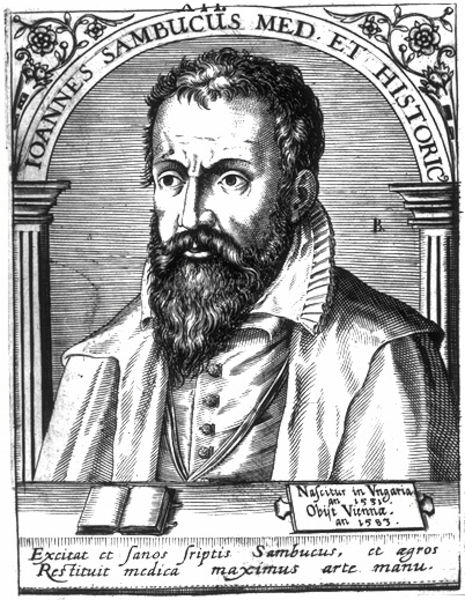
Titel: Bildnis des Johannes Sambucus
Künstler: Matthaeus (d.Ä.) Becker
Institution: (Seriendruck)
Schlagwörter: mann, umhang, blume, blumen, brust, grau, mund, nase, ohr, profil, schwarz, stirn, säule, säulen, tisch, weiss, zeichnung, blick, blüten, bart, jacke, augen, johannes, kragen, rahmen, vollbart, bildnis, herr, portrait, porträt, gewand, haare, halbfigur, mantel, brustbild, kinn, knopf, lippen, locken, holzschnitt, schrift, bogen, kette, grafik, graphik, rundbogen, tafel, ernst, inschrift, ornamente, rüschen, knöpfe, jahreszahl, revers, weste, name, schild, buch, druck, schraffur, radierung, stich, titel, lockig, seite, text, buchstaben, schriften, arzt, zwickel, buchdruck, zahl, rosette, gelehrter, wien, kupferstich, letter, doktor, legende, historisch, latein, vasari, mediziner, kaneluren, seriendruck, ungarn, gutenberg, medicus, historiker, gauss, 1551, 1583, leitein, sambucus, nasei, enst, berühmter künstler, kapüitell